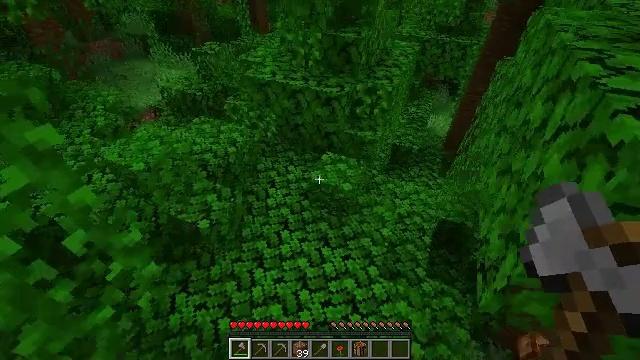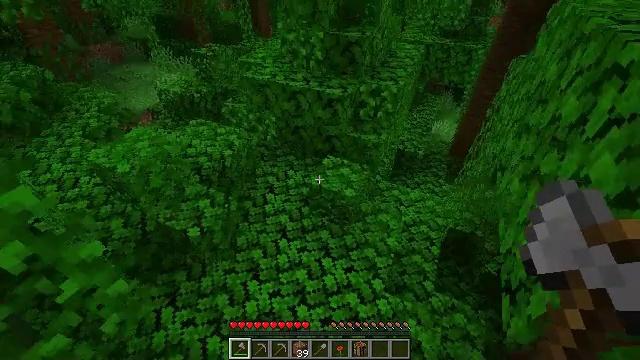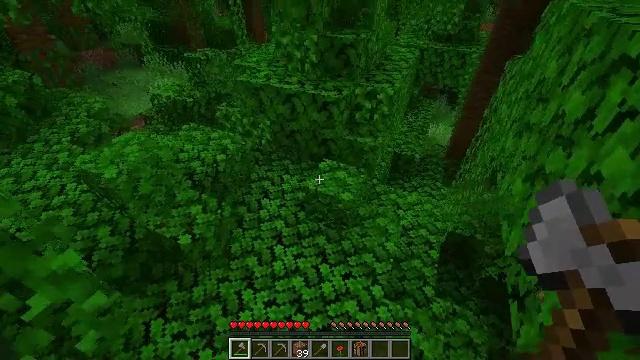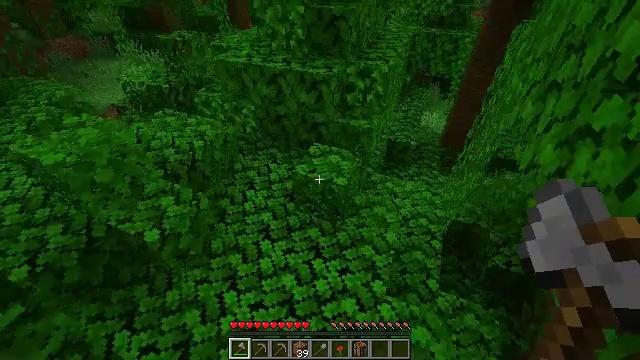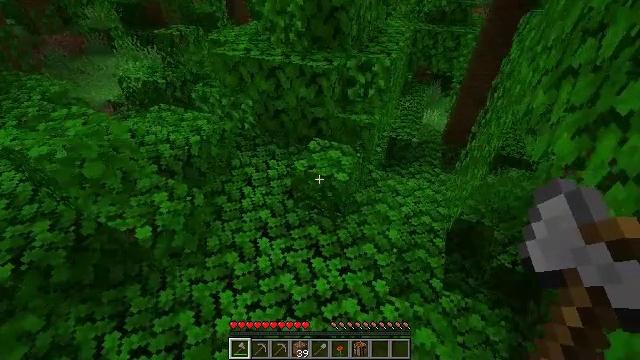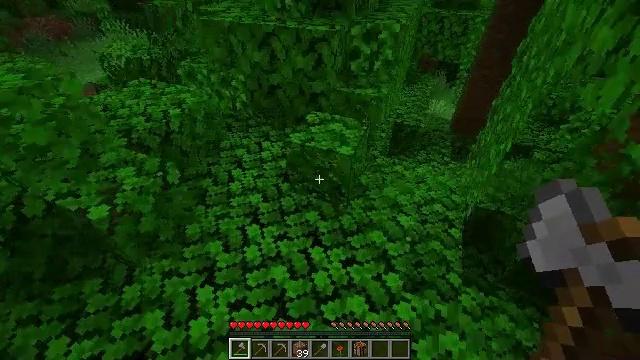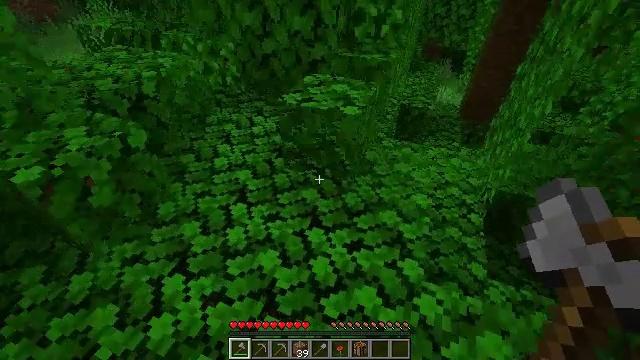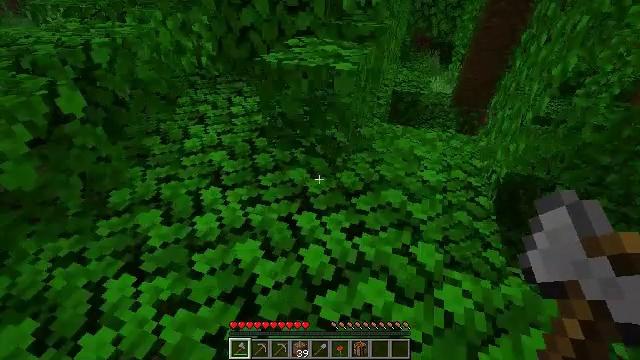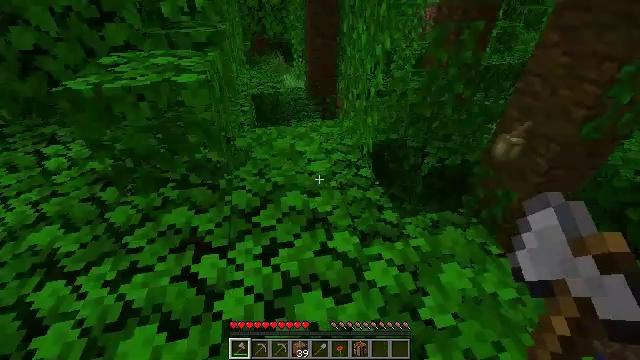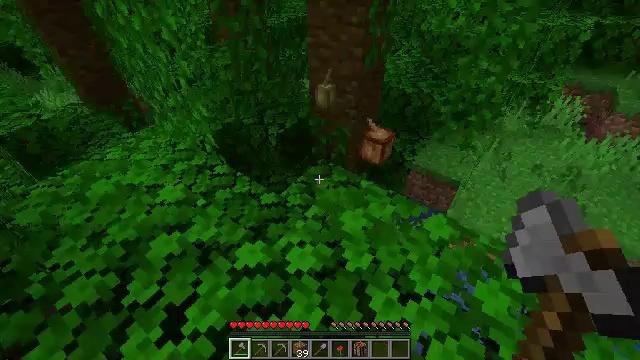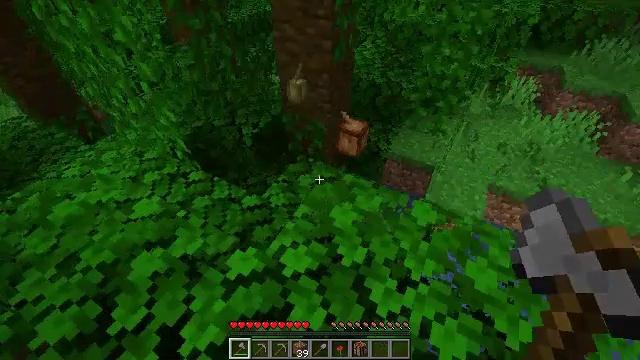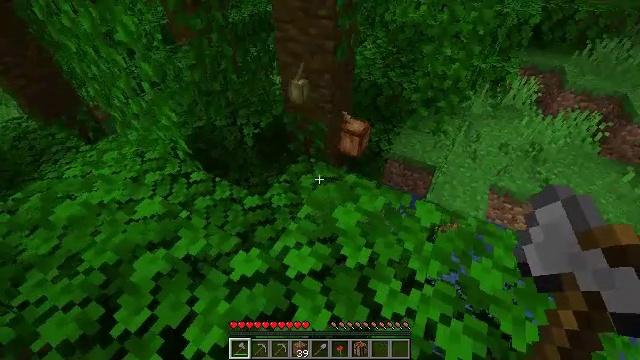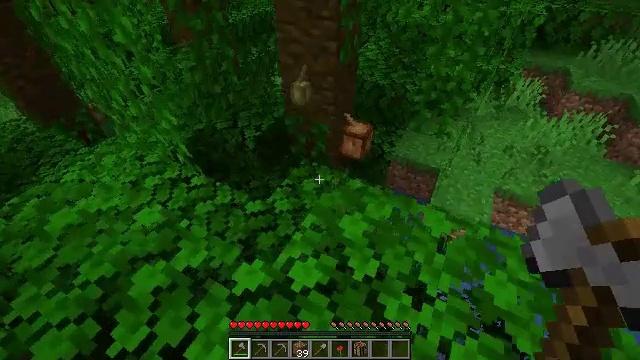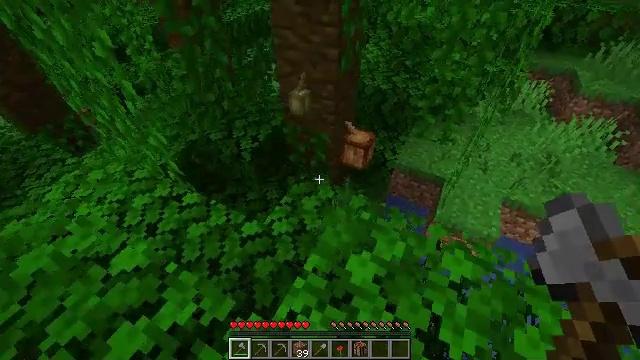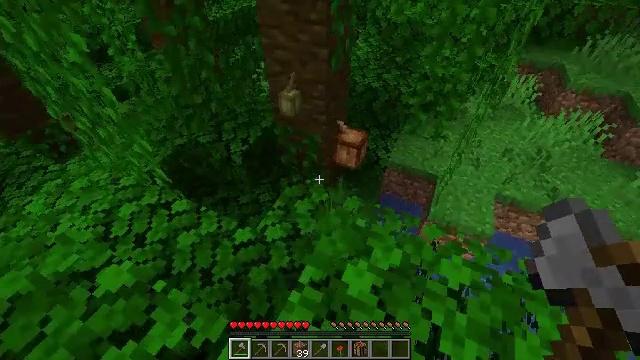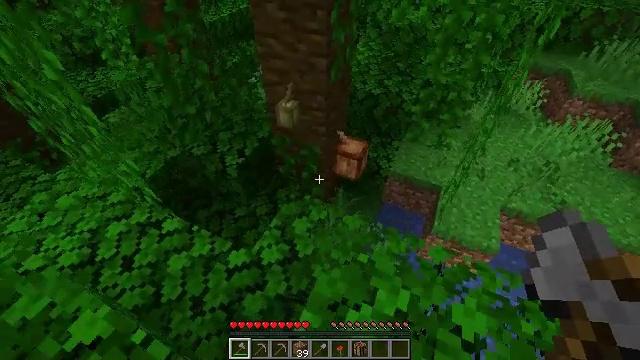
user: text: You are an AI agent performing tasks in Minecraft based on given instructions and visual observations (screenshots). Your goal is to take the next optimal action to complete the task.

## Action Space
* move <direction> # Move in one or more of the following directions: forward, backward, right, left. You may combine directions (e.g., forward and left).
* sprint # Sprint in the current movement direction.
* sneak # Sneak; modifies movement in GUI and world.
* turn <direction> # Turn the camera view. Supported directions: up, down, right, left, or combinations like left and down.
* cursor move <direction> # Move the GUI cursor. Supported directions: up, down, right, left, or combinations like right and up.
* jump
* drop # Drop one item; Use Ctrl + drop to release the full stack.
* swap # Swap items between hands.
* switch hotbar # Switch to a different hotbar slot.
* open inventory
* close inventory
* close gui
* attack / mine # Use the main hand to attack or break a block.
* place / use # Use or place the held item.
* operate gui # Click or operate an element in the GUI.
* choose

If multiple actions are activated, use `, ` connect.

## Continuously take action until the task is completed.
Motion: motion action
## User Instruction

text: Harvest the cocoa pods from the jungle tree.
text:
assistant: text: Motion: move forward, turn up
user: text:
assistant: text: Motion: move forward, turn right and up
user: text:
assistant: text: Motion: move forward, turn right
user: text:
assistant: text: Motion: move forward
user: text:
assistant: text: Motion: move forward
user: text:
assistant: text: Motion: move forward
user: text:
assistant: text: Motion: move forward, turn right
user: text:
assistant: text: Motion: move forward, turn right and up
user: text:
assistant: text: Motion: turn right and down
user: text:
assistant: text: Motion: turn right and down
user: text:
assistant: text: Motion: move forward
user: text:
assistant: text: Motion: move forward
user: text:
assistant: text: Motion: move forward
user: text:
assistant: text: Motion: move forward, turn right
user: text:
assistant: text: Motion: move forward
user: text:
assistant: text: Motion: move forward
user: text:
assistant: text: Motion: move forward, turn right and down
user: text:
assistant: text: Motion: move forward, turn right and down
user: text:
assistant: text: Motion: turn right and down
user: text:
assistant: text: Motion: no_op
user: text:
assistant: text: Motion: no_op
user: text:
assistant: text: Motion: no_op
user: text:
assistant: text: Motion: move forward, turn left
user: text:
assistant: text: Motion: move forward, attack / mine
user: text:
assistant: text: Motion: move forward, attack / mine
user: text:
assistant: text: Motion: turn right and down, attack / mine
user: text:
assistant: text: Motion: turn right and down, attack / mine
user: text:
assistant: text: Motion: turn right and down, attack / mine
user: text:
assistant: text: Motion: turn right and down, attack / mine
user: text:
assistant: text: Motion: attack / mine